Question:
I am trying to implement ActionBar Sherlock with Tabs below that as shown in the above wire-frame.
Should i use TabActivity ? - since i saw that it is deprecated. Which is the best way to achieve the same.
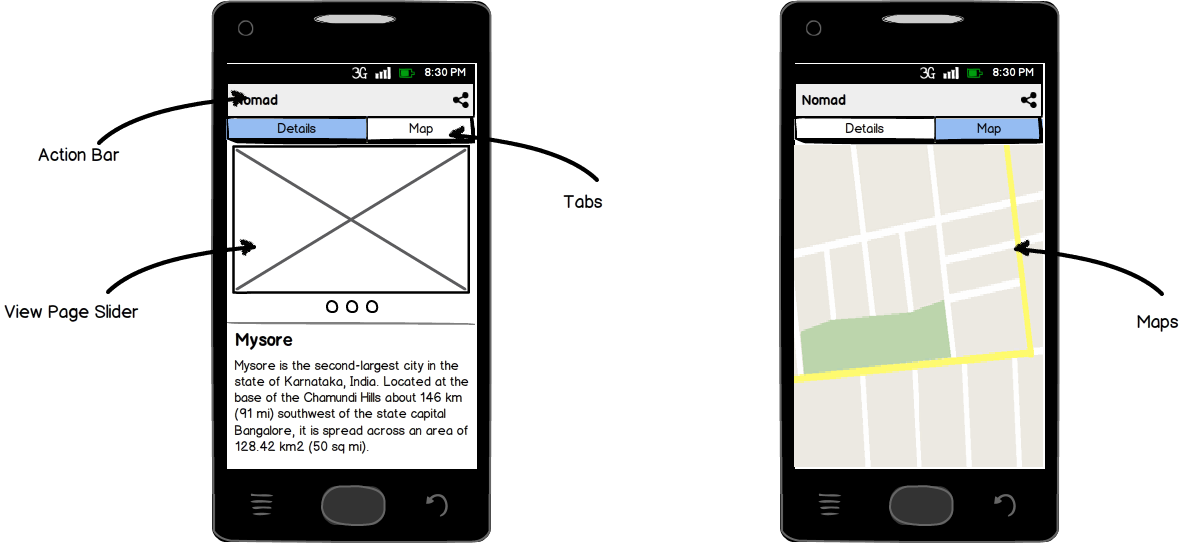
Answer: I implemented this functionality with a 'SherlockFragmentActivity' as tabview container and with 'SherlockFragment' as tabs. Here is a sketch (I omitted the usual Android activity stuff):
This is the tabview activity with two tabs:
'''
public class TabViewActivity extends SherlockFragmentActivity {
// store the active tab here
public static String ACTIVE_TAB = "activeTab";
@Override
public void onCreate(Bundle savedInstanceState) {
..
final ActionBar actionBar = getSupportActionBar();
actionBar.setNavigationMode(ActionBar.NAVIGATION_MODE_TABS);
// add the first tab which is an instance of TabFragment1
Tab tab1 = actionBar.newTab()
.setText("TabTitle1")
.setTabListener(new TabListener<TabFragment1>(
this, "tab1", TabFragment1.class));
actionBar.addTab(tab1);
// add the second tab which is an instance of TabFragment2
Tab tab2 = actionBar.newTab()
.setText("TabTitle2")
.setTabListener(new TabListener<TabFragment2>(
this, "tab2", TabFragment2.class));
actionBar.addTab(tab2);
// check if there is a saved state to select active tab
if( savedInstanceState != null ){
getSupportActionBar().setSelectedNavigationItem(
savedInstanceState.getInt(ACTIVE_TAB));
}
}
@Override
protected void onSaveInstanceState(Bundle outState) {
// save active tab
outState.putInt(ACTIVE_TAB,
getSupportActionBar().getSelectedNavigationIndex());
super.onSaveInstanceState(outState);
}
}
'''
And this is the 'TabFragment' that holds a tab's content:
'''
public class TabFragment extends SherlockFragment {
// your member variables here
@Override
public View onCreateView(LayoutInflater inflater,
ViewGroup container, Bundle savedInstanceState) {
// Inflate the layout for this fragment
View view = inflater.inflate(R.layout.fragment_va_esh, container, false);
... // do your view initialization here
return view;
}
}
'''
And finally this is the 'TabListener' that handles tab switches:
'''
public class TabListener<T extends Fragment> implements ActionBar.TabListener{
private TabFragment mFragment;
private final Activity mActivity;
private final String mTag;
private final Class<T> mClass;
public TabListener(Activity activity, String tag, Class<T> clz) {
mActivity = activity;
mTag = tag;
mClass = clz;
}
public void onTabSelected(Tab tab, FragmentTransaction ft) {
// Check if the fragment is already initialized
if (mFragment == null) {
// If not, instantiate and add it to the activity
mFragment = (TabFragment) Fragment.instantiate(
mActivity, mClass.getName());
mFragment.setProviderId(mTag); // id for event provider
ft.add(android.R.id.content, mFragment, mTag);
} else {
// If it exists, simply attach it in order to show it
ft.attach(mFragment);
}
}
public void onTabUnselected(Tab tab, FragmentTransaction ft) {
if (mFragment != null) {
// Detach the fragment, because another one is being attached
ft.detach(mFragment);
}
}
public void onTabReselected(Tab tab, FragmentTransaction ft) {
// User selected the already selected tab. Usually do nothing.
}
}
'''